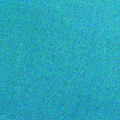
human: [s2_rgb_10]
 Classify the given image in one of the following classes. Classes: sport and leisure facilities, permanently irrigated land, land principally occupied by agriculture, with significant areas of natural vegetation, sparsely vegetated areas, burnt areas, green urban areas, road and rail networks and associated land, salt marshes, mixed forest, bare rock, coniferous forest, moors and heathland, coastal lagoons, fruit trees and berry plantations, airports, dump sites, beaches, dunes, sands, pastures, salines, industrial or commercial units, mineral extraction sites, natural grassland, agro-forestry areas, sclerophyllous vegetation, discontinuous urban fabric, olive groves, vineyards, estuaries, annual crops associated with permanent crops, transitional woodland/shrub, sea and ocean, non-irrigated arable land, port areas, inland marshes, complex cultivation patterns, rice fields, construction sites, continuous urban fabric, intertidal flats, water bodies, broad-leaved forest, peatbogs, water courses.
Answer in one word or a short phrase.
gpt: sea and ocean